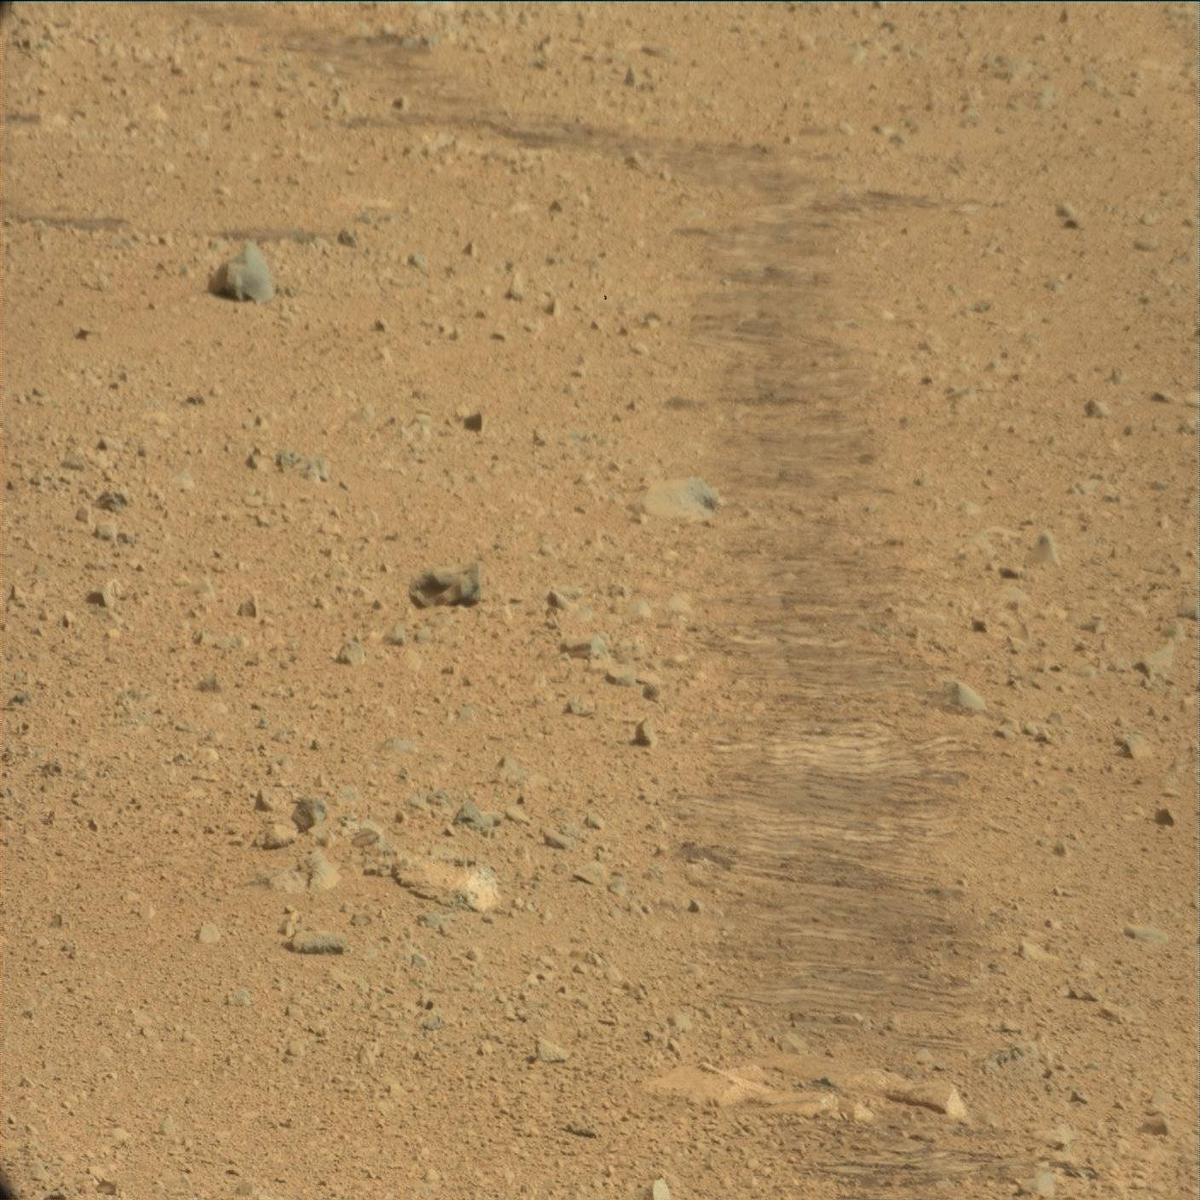
Terrain classes present: Bedrock, Rock, Sand / Soil